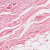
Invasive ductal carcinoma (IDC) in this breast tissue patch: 0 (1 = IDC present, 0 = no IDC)